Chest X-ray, PA view. Patient: 34 years old, sex M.
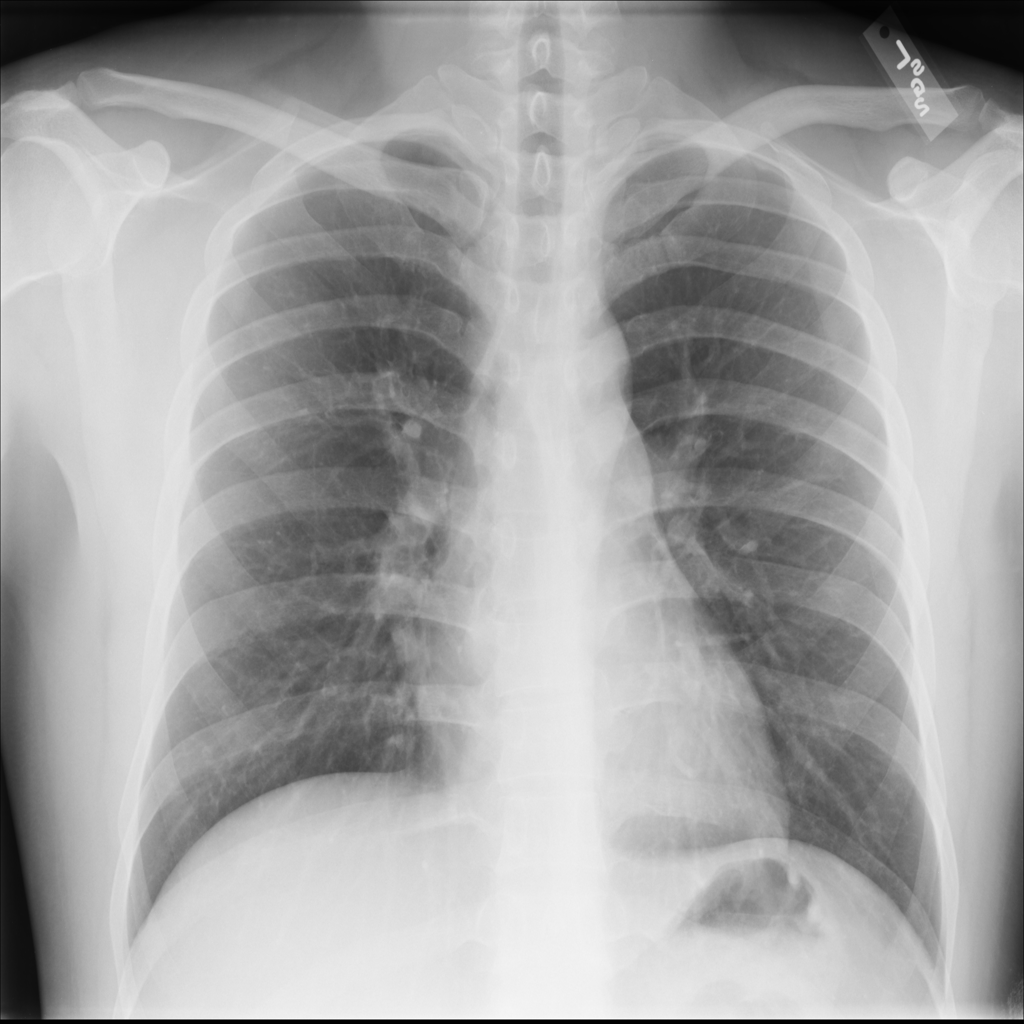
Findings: No Finding